Interaction volume radius: 5 \u00c5
Interaction volume height: 35 \u00c5
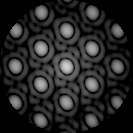
Disorder parameter: 0.008224